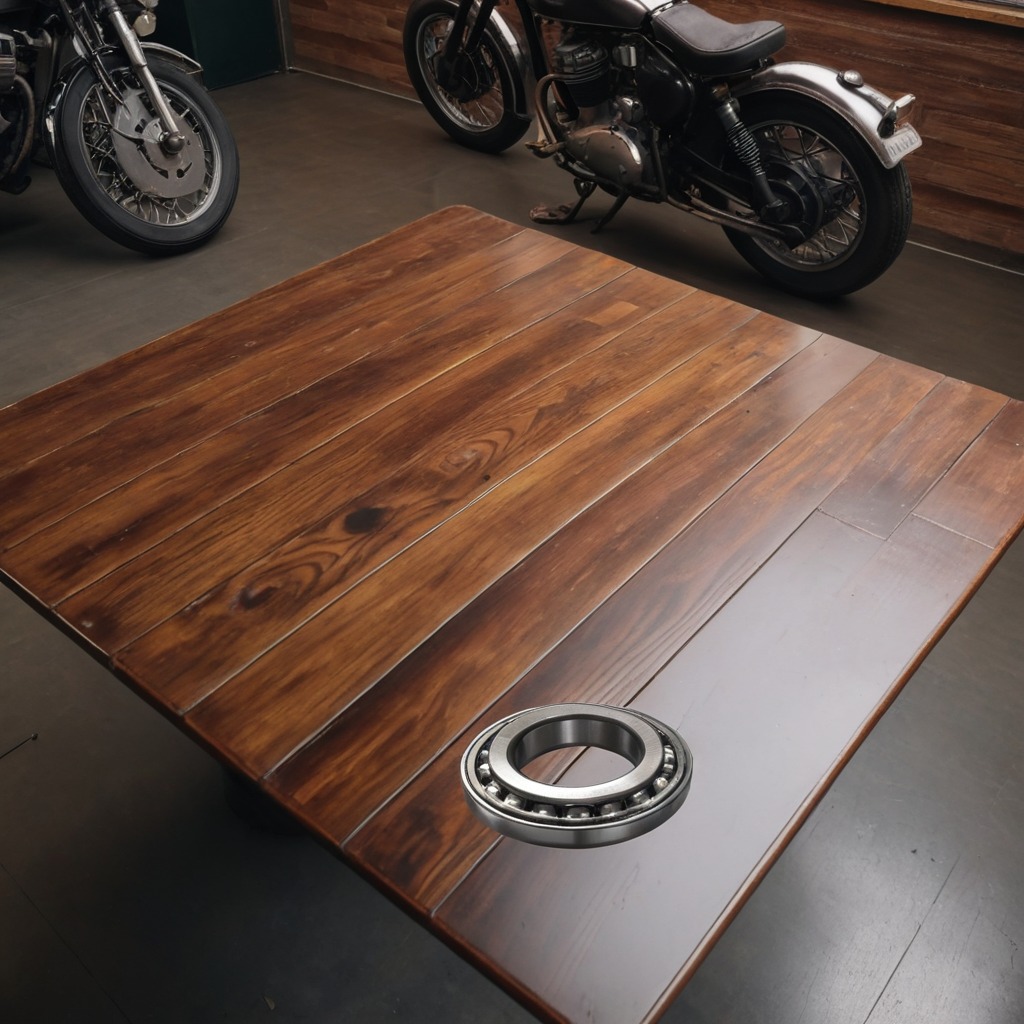
A metal ball bearing is lying on the wooden table in the vintage motorcycle garage.